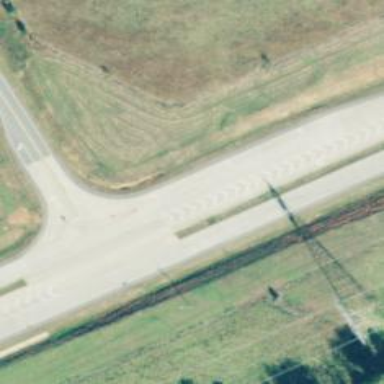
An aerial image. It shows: Trunk highway.